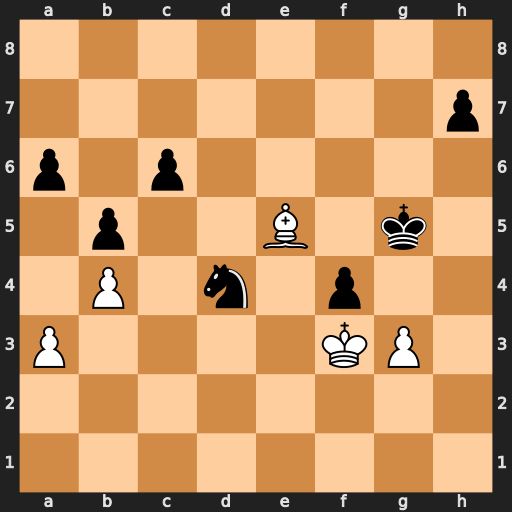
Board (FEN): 8/7p/p1p5/1p2B1k1/1P1n1p2/P4KP1/8/8
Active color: w
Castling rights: -
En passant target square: -
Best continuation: Bxd4 fxg3 Kxg3 Kf5 Kf3